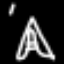
Label: The Eiffel Tower